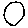
Label: circle